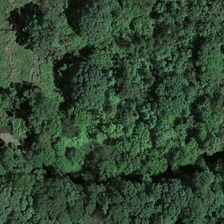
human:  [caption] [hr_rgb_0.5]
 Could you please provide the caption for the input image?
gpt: many green trees are in a forest .

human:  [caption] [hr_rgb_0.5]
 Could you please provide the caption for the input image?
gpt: exuberant plants and grassland make up this area .

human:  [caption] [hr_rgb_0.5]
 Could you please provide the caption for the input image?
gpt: many green trees are in a forest .

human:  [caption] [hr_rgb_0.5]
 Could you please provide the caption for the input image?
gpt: exuberant plants and grassland make up this area .

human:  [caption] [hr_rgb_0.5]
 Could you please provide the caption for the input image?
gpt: many green trees are in a forest .